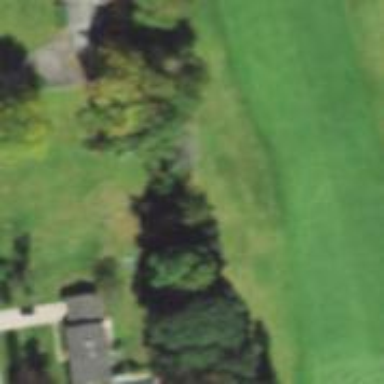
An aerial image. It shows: Golf fairway surrounded by grass.